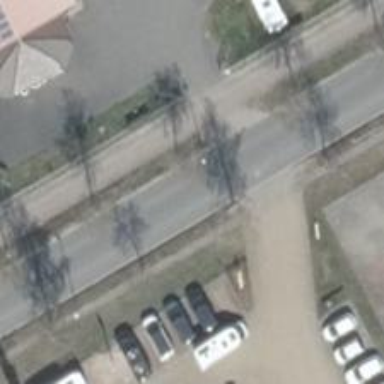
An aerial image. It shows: Deciduous broadleaved tree on the street.